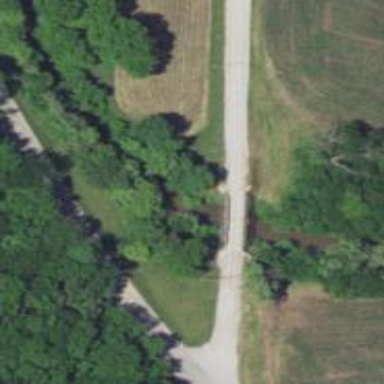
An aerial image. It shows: Residential road with bridge.